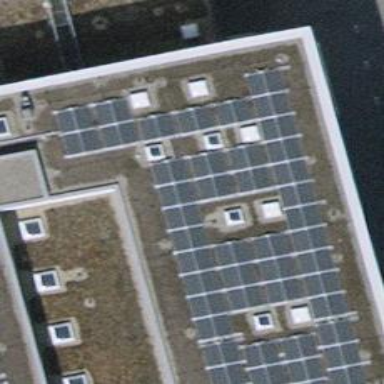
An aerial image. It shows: Solar power generator using photovoltaic panels.